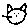
Label: cat